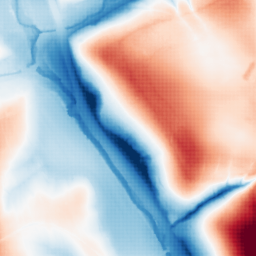
Category: classical
Decomposition family: gaussian_anisotropic
Decomposition parameters: sigma_x: 50
sigma_y: 20
Upsampling method: sinc_blackman
Upsampling parameters: scale: 2
kernel_size: 4
Upsampling scale: 2